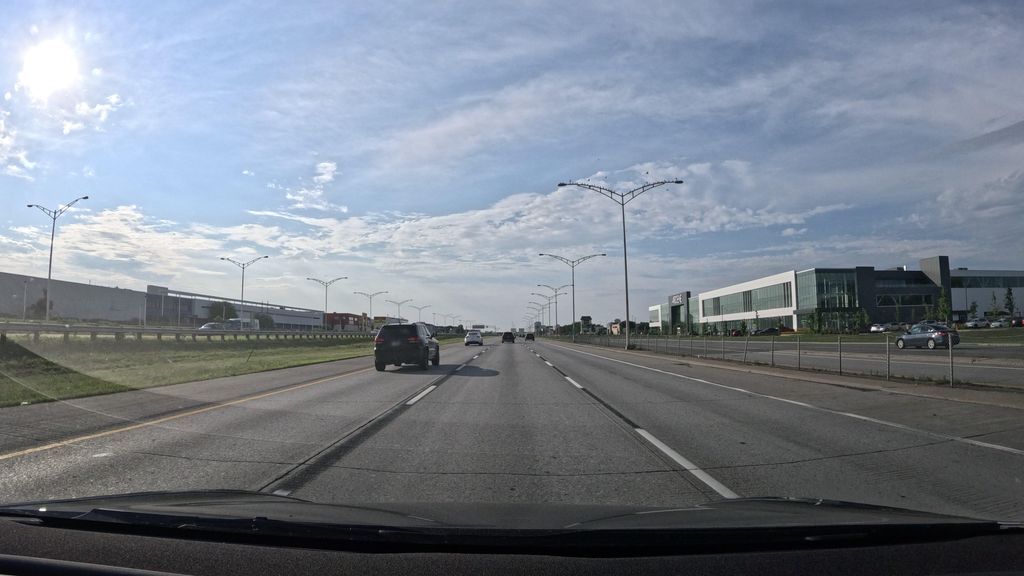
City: montreal